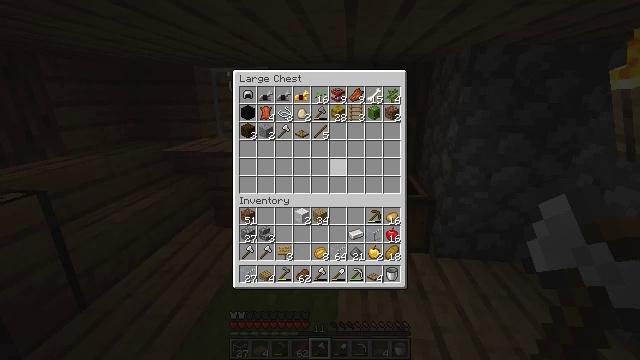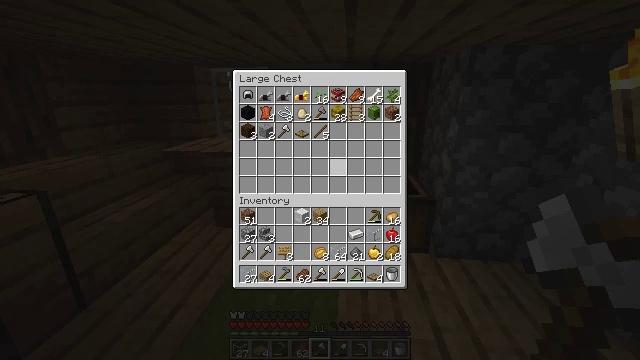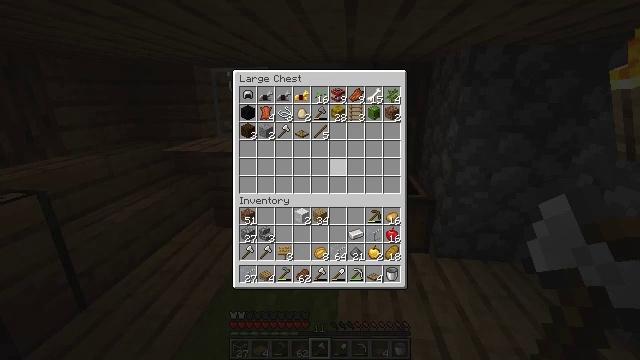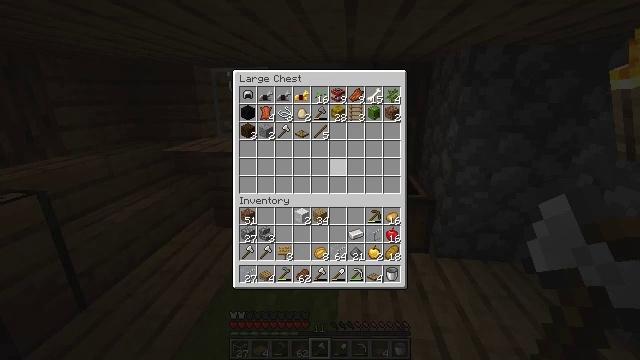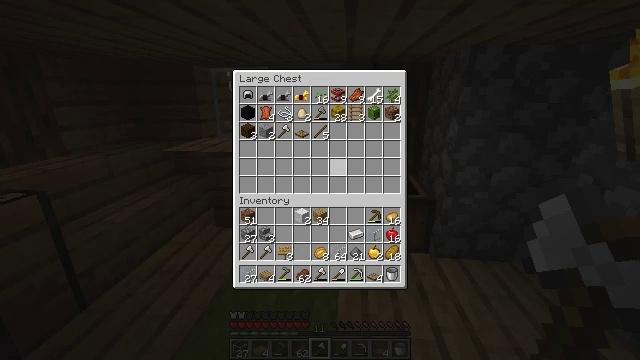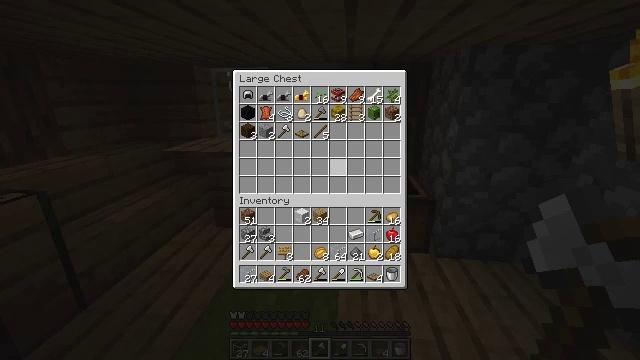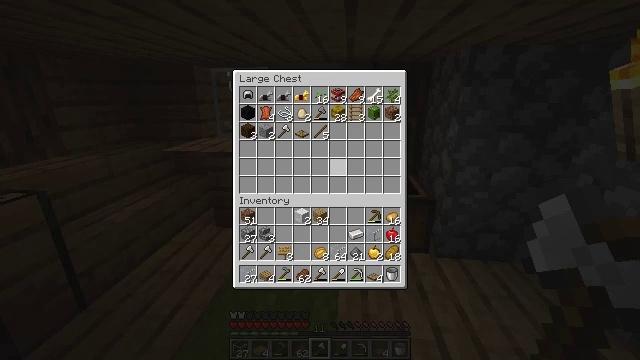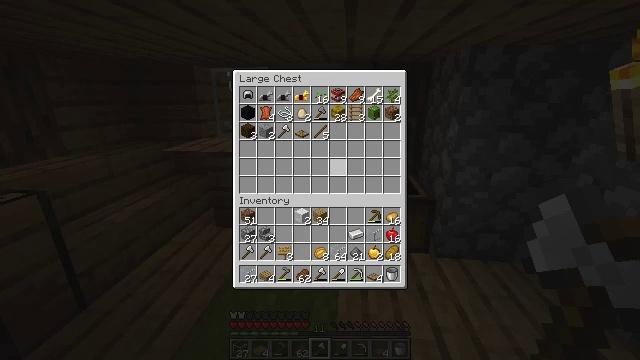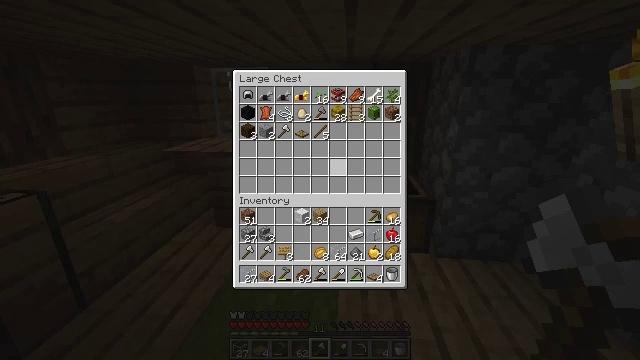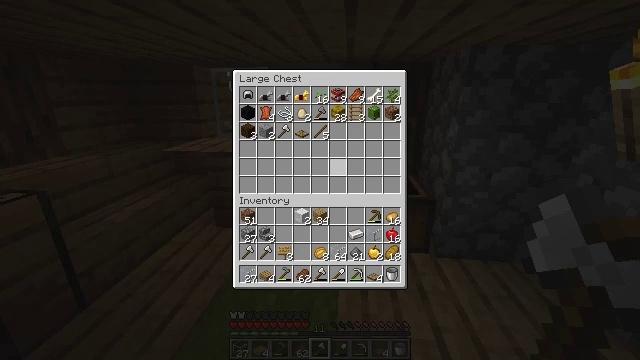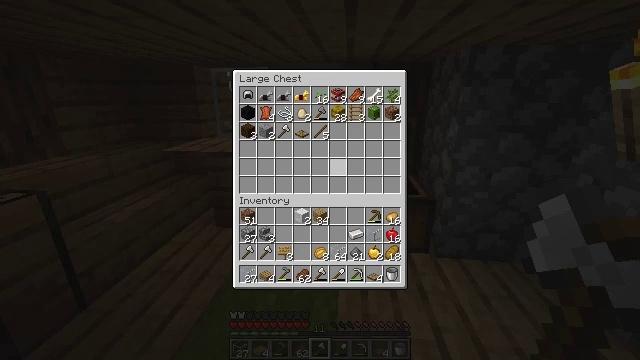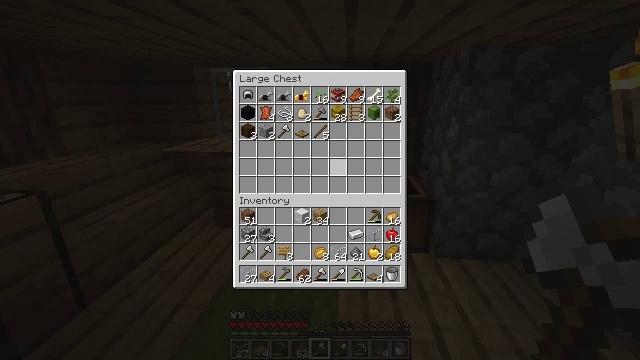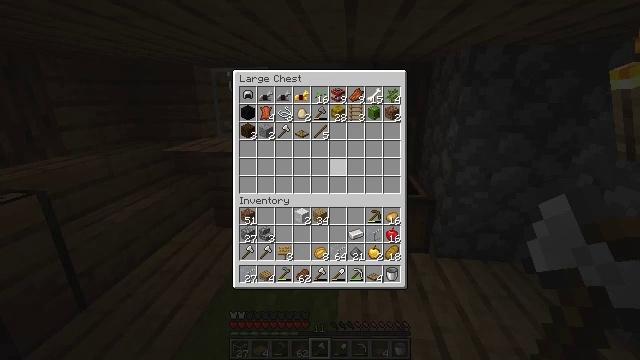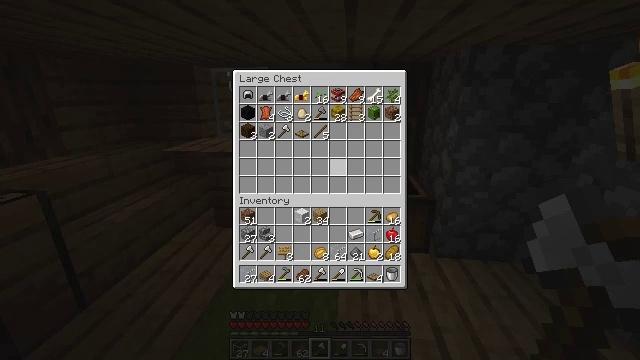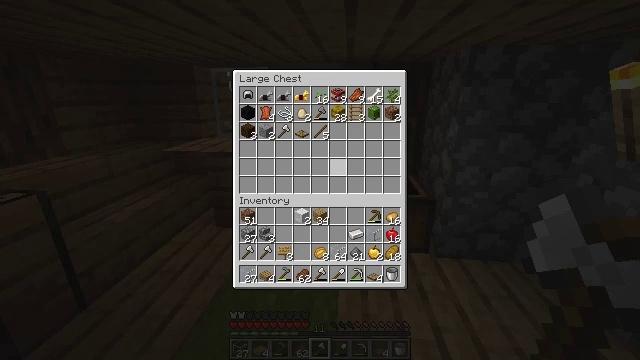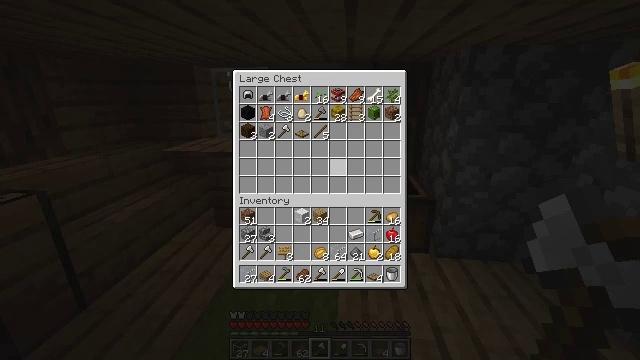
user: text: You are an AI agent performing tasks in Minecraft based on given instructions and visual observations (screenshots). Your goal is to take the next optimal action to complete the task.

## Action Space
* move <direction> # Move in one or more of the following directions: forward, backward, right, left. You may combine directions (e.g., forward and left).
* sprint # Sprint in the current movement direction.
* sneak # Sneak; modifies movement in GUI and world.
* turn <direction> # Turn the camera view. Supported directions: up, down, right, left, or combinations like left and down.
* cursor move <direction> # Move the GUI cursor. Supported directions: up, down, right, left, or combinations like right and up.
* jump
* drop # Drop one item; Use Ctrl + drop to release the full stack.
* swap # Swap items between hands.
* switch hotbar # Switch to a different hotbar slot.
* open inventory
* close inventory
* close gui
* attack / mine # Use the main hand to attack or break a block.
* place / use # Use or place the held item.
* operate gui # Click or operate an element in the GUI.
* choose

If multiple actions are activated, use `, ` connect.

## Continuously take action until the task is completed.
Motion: motion action
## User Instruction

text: Harvest carrots from the farmland.
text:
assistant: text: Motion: no_op
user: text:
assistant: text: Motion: no_op
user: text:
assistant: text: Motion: no_op
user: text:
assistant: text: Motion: no_op
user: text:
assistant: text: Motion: no_op
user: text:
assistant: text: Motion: no_op
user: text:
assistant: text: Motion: no_op
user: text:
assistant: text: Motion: no_op
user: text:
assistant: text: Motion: no_op
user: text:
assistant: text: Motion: no_op
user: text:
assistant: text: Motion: no_op
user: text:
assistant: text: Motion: no_op
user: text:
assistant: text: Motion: no_op
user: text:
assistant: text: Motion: no_op
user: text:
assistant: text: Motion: no_op
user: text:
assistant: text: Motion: no_op
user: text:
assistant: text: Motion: no_op
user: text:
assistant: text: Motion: no_op
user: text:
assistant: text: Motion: no_op
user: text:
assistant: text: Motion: no_op
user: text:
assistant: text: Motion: no_op
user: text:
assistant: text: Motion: no_op
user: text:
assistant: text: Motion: no_op
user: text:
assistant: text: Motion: no_op
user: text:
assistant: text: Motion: no_op
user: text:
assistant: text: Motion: no_op
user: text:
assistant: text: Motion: no_op
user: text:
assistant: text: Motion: no_op
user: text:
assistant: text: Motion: no_op
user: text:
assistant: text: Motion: no_op